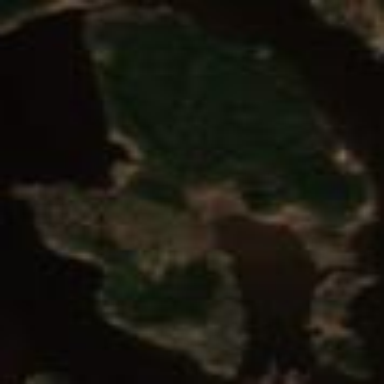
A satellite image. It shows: Islet surrounded by woodland.